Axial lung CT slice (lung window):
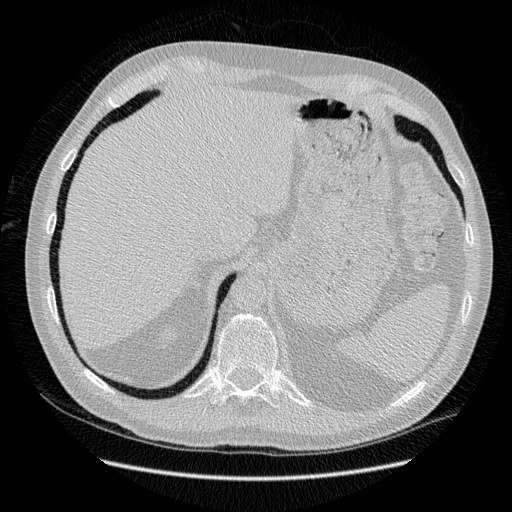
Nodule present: no